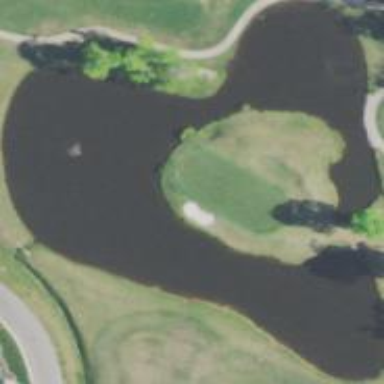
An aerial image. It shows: Water hazard on golf course. The hazard is natural water feature.